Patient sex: F
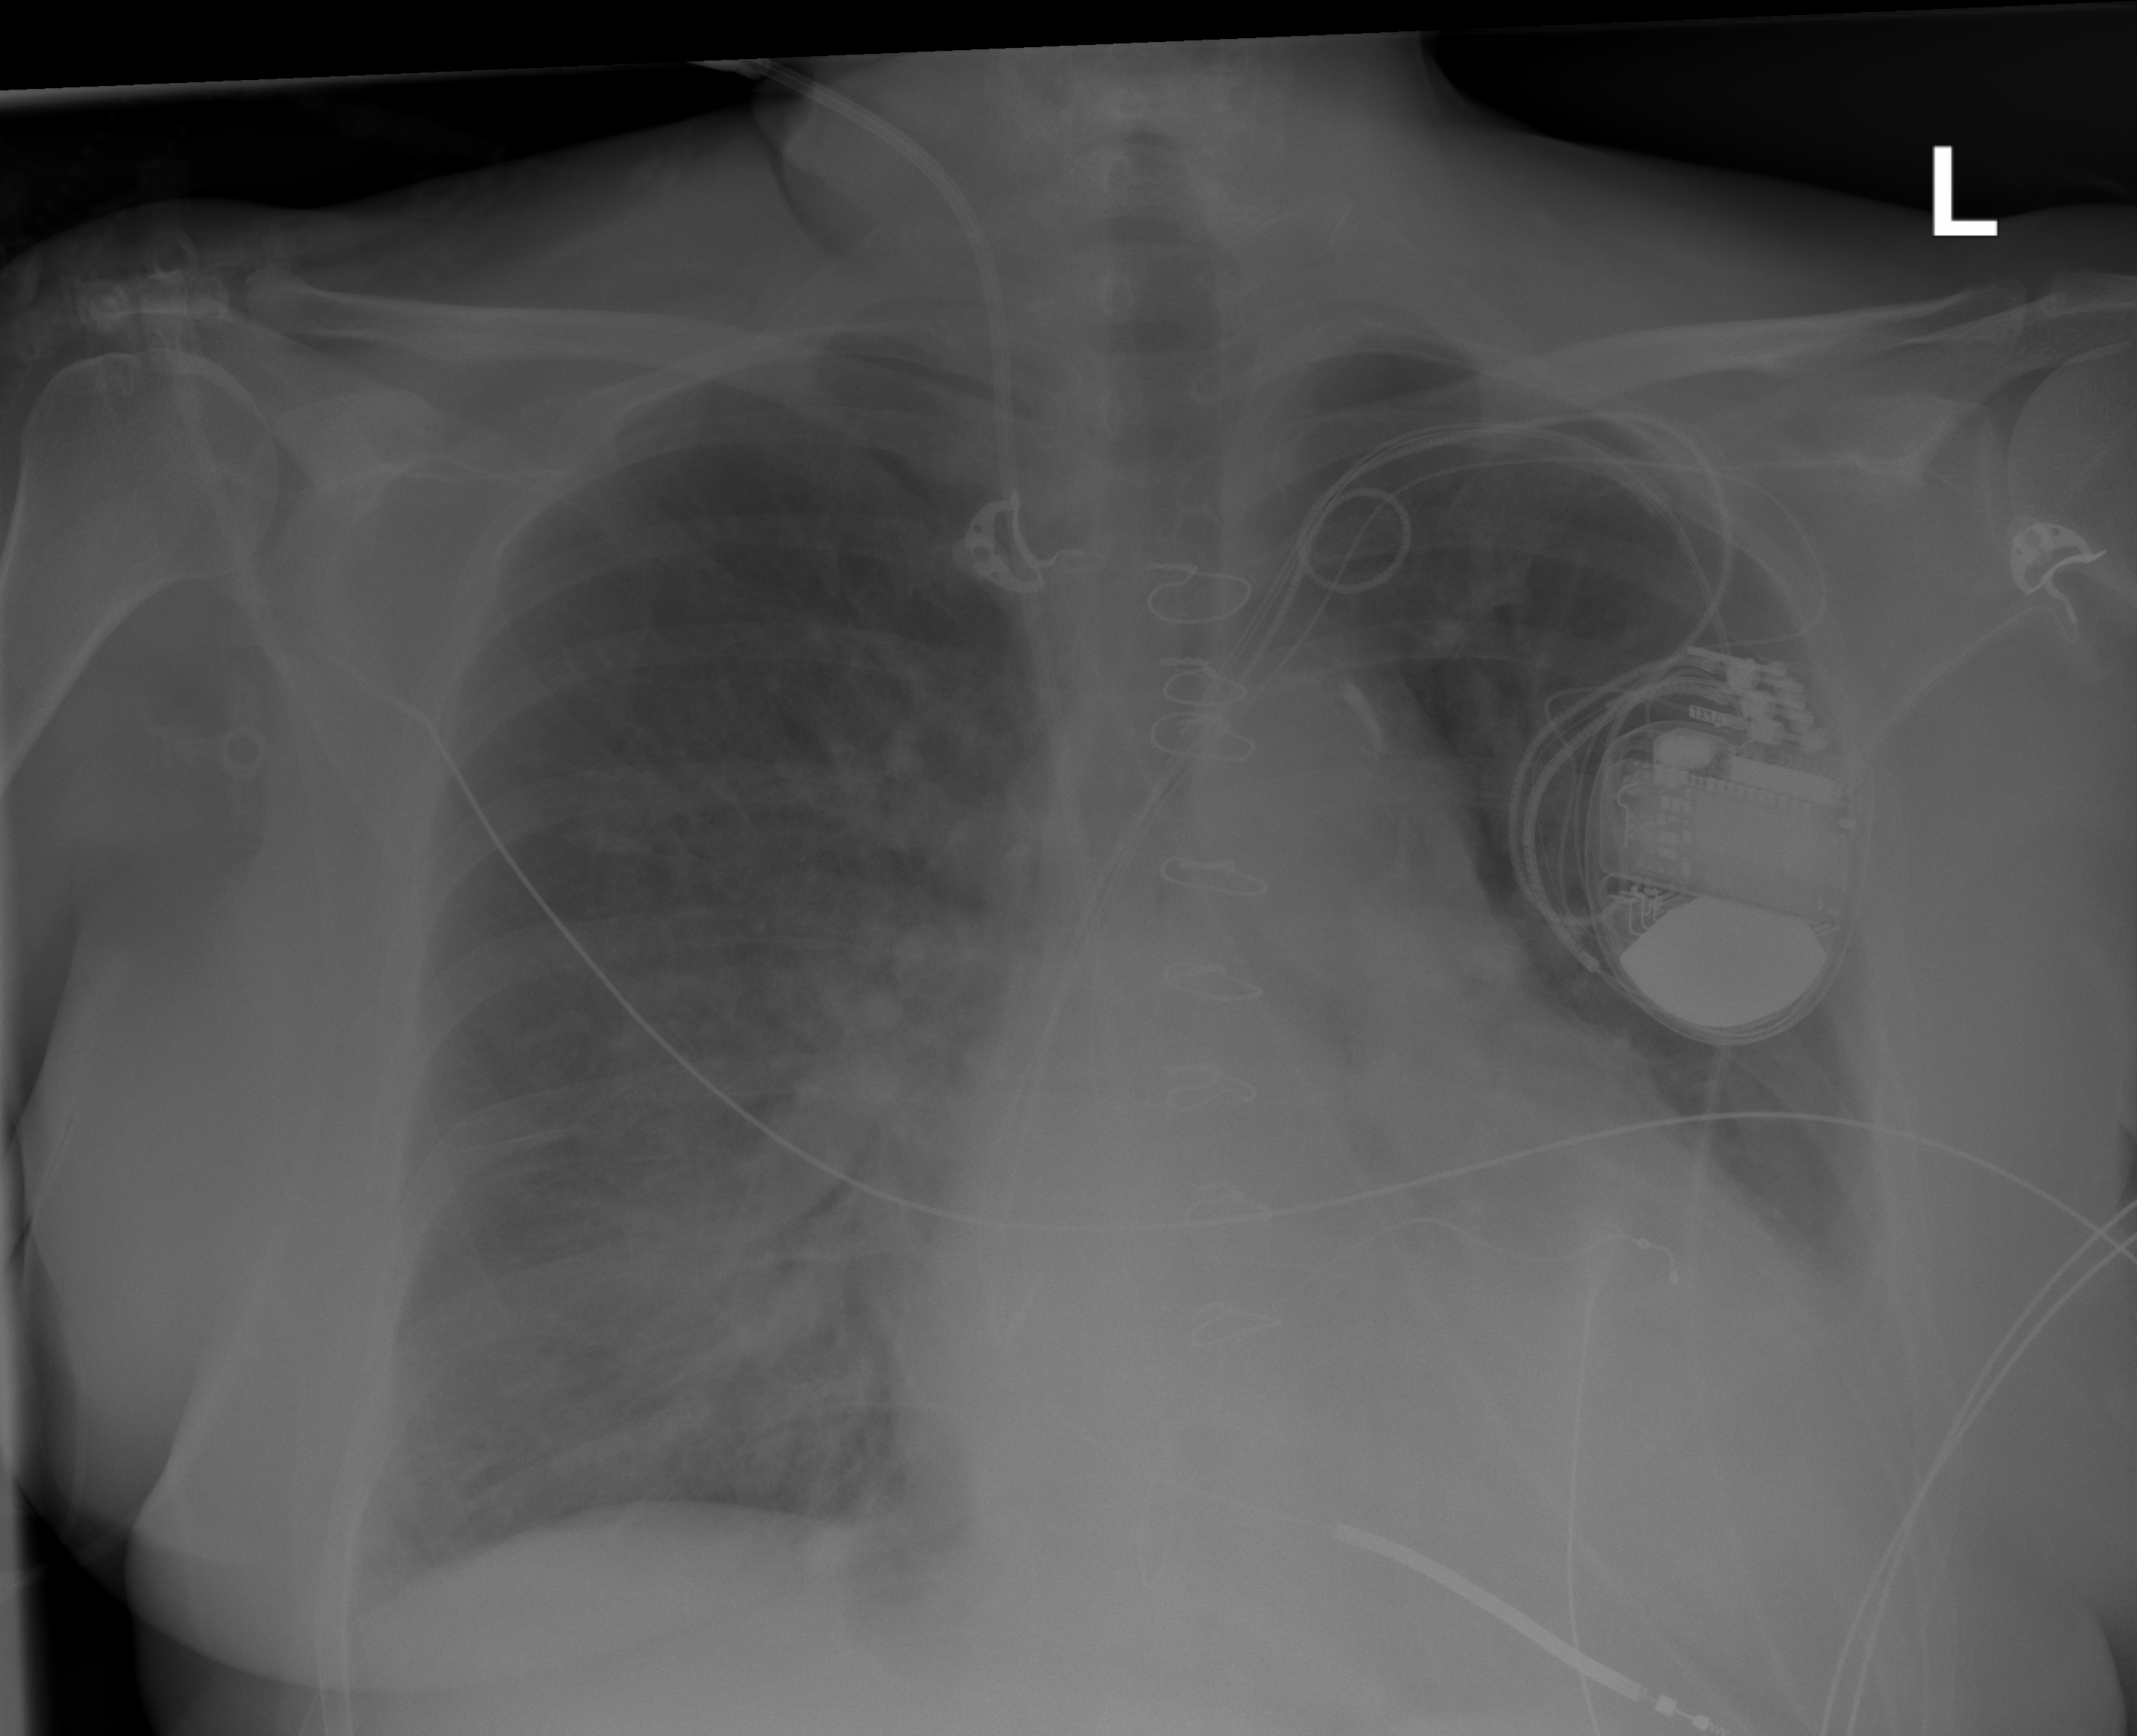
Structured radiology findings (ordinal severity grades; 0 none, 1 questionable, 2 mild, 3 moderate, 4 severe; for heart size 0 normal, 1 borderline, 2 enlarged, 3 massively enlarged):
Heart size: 2
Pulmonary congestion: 2
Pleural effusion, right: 0
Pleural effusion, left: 2
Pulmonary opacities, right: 2
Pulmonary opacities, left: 0
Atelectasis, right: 2
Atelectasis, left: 2